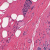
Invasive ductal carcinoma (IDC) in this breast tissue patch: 0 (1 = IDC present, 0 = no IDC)